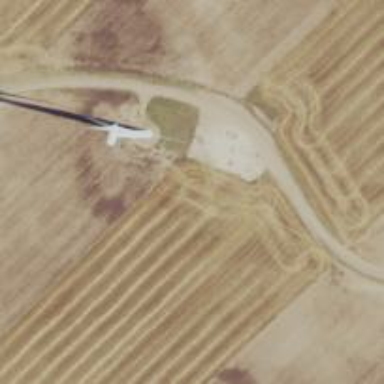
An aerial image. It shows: Wind generator using horizontal axis wind turbines.